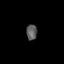
Tissue: prostate
Cell type: Myeloid cells
Senescence score: 0.3105
Nuclear area (px): 168
Mean DAPI intensity: 89.643